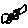
Label: hexagon